Interaction volume radius: 5 \u00c5
Interaction volume height: 45 \u00c5
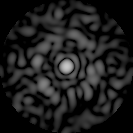
Disorder parameter: 0.8233